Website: lowes
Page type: customer-info-address
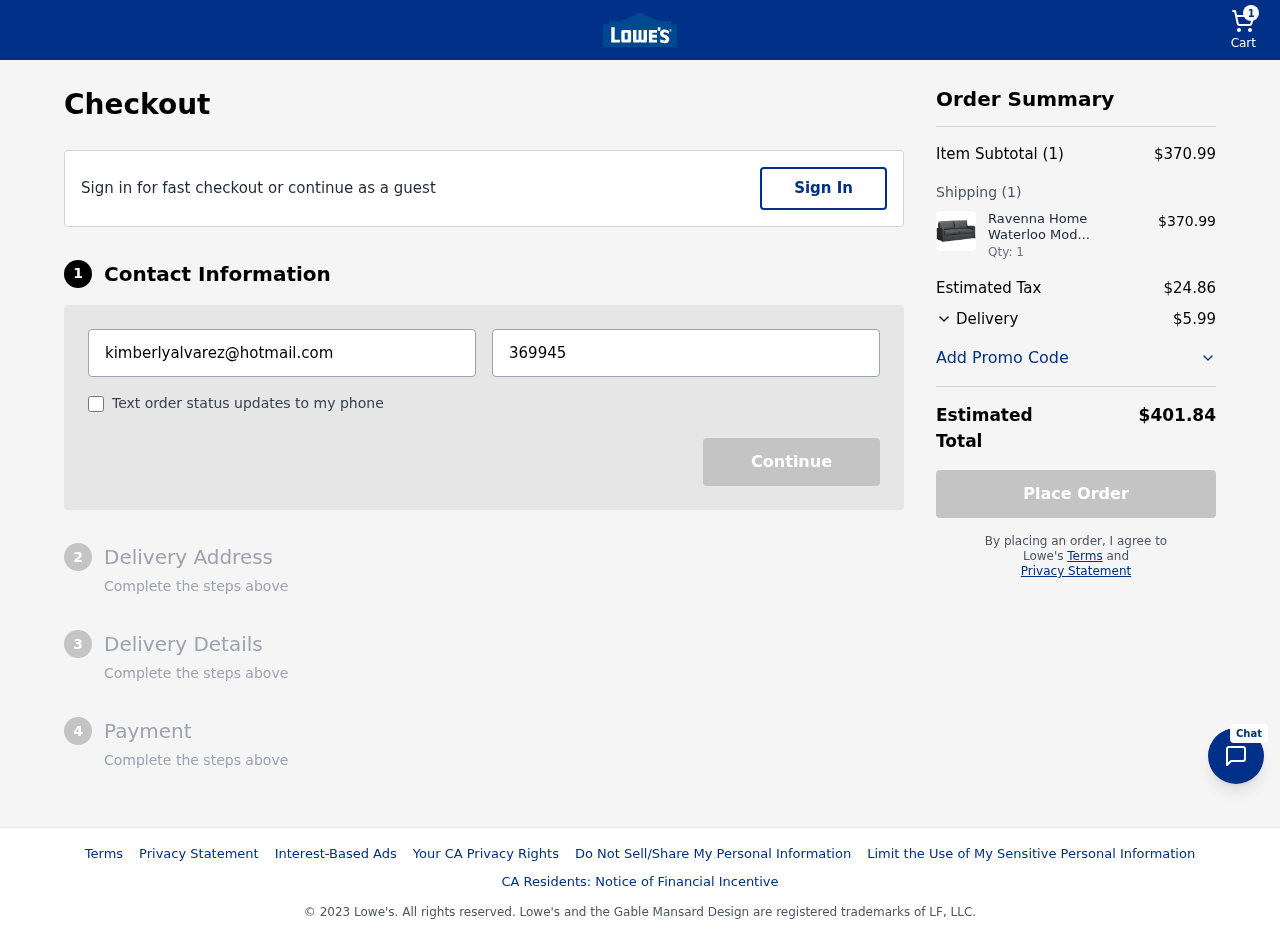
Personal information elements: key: PII_EMAIL
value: kimberlyalvarez@hotmail.com
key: PII_PHONE
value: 3699456122
Product elements: key: PRODUCT1_NAME
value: Ravenna Home Waterloo Modern Slipcover Chair Sofa
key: PRODUCT1_PRICE
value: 370.99
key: PRODUCT1_QUANTITY
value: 1
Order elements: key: ORDER_NUM_ITEMS
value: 1
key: ORDER_SUBTOTAL
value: $370.99
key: ORDER_NUM_ITEMS2
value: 1
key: ORDER_TAX
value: $24.86
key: ORDER_SHIPPING_COST
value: $5.99
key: ORDER_TOTAL
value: $401.84